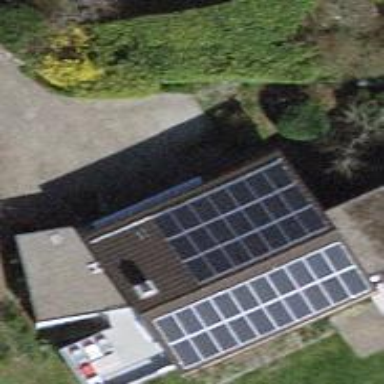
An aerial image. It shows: Solar power generator utilizing photovoltaic technology with solar photovoltaic panels.